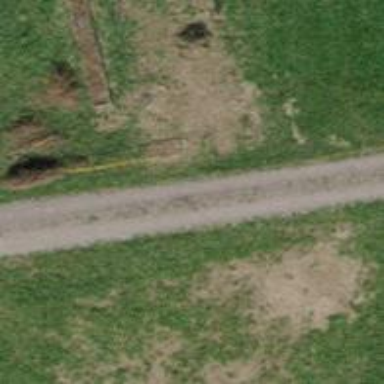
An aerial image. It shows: Compacted grade3 track suitable for agricultural vehicles.